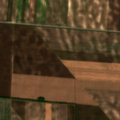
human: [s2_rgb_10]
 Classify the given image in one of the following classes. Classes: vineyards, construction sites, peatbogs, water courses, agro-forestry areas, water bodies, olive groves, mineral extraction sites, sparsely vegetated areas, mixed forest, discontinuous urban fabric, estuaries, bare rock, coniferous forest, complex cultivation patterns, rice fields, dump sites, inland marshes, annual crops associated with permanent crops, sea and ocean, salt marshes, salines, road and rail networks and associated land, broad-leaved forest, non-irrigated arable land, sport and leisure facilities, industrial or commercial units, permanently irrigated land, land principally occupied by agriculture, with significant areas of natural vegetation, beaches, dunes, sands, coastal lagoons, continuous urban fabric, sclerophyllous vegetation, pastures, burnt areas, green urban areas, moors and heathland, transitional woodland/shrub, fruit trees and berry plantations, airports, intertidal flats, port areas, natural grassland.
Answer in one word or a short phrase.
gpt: non-irrigated arable land